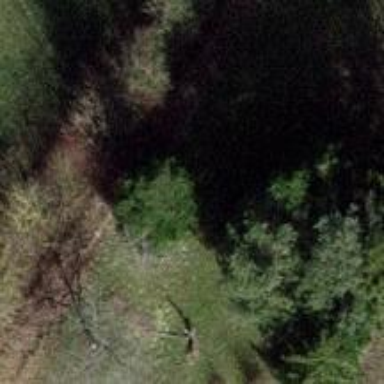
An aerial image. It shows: Evergreen needle-leaved tree.